Question: I am trying to install the android ADT for Eclipse from <URL>
And get the following error:

If it helps, I am running windows 8.1 and using the latest version of Eclipse. Thank you.
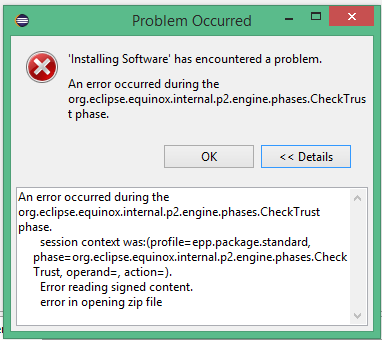
Answer: from the Icon of your Dialog I see that you are running Eclipse 4.4. Unfortunately, Android ADT doesn't seem to be supported by that version. Check out this thread as well: <URL>